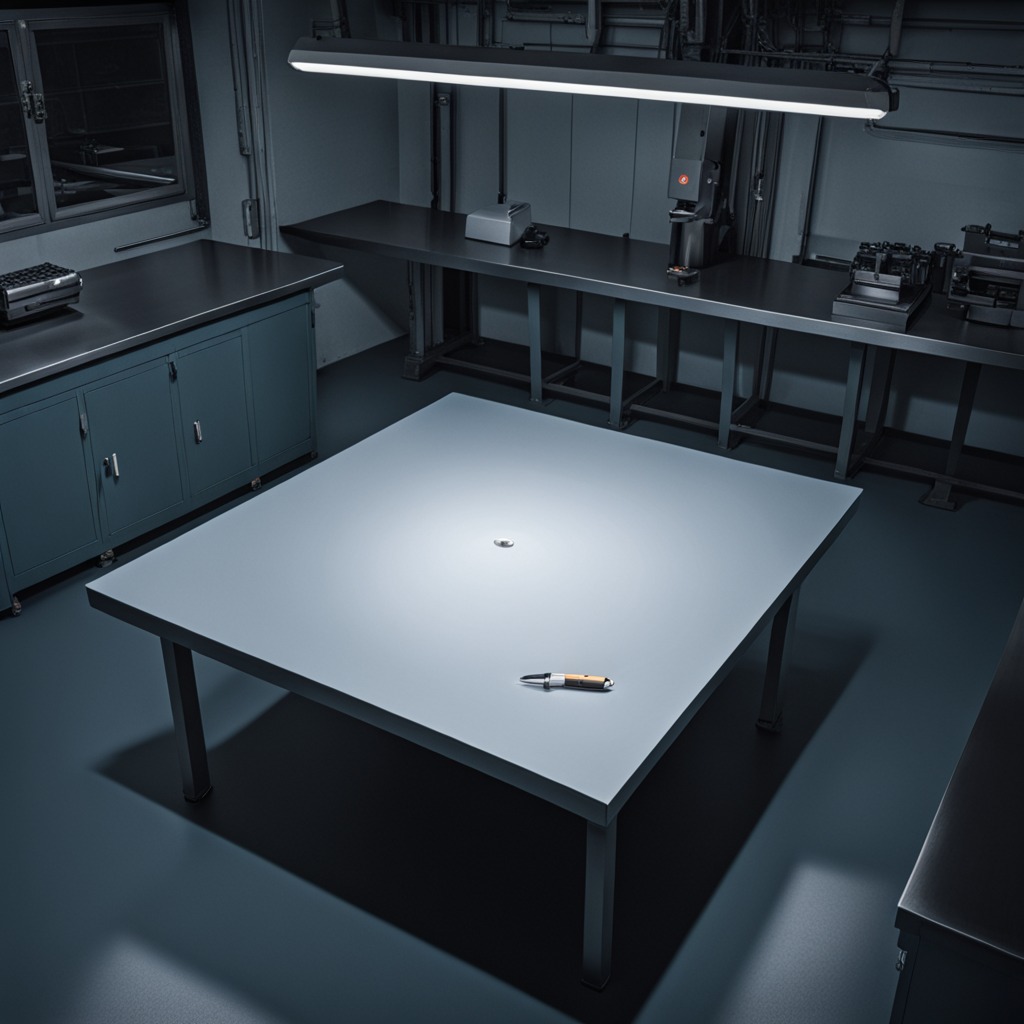
A utility knife is lying on the tabletop.